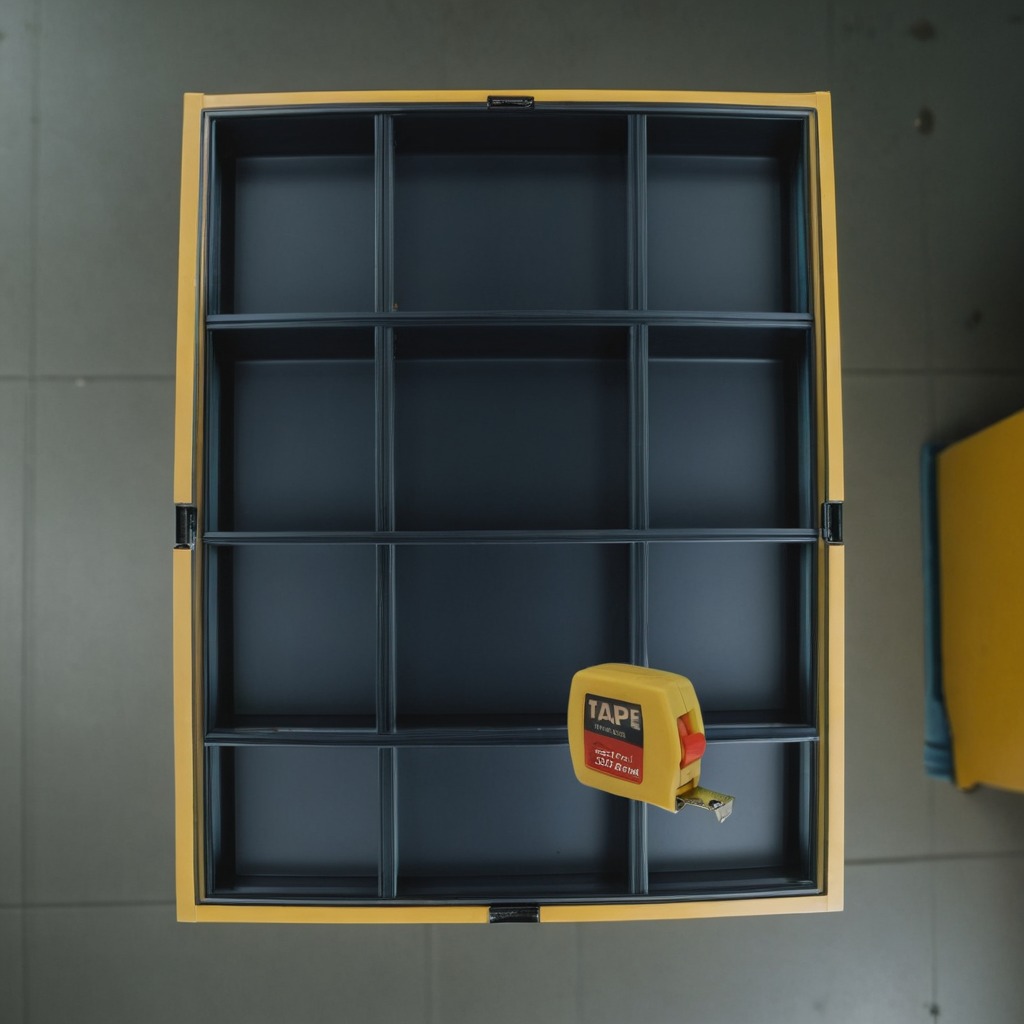
A measuring tape is lying on the toolbox surface in the airplane hangar workshop 8K.